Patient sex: M
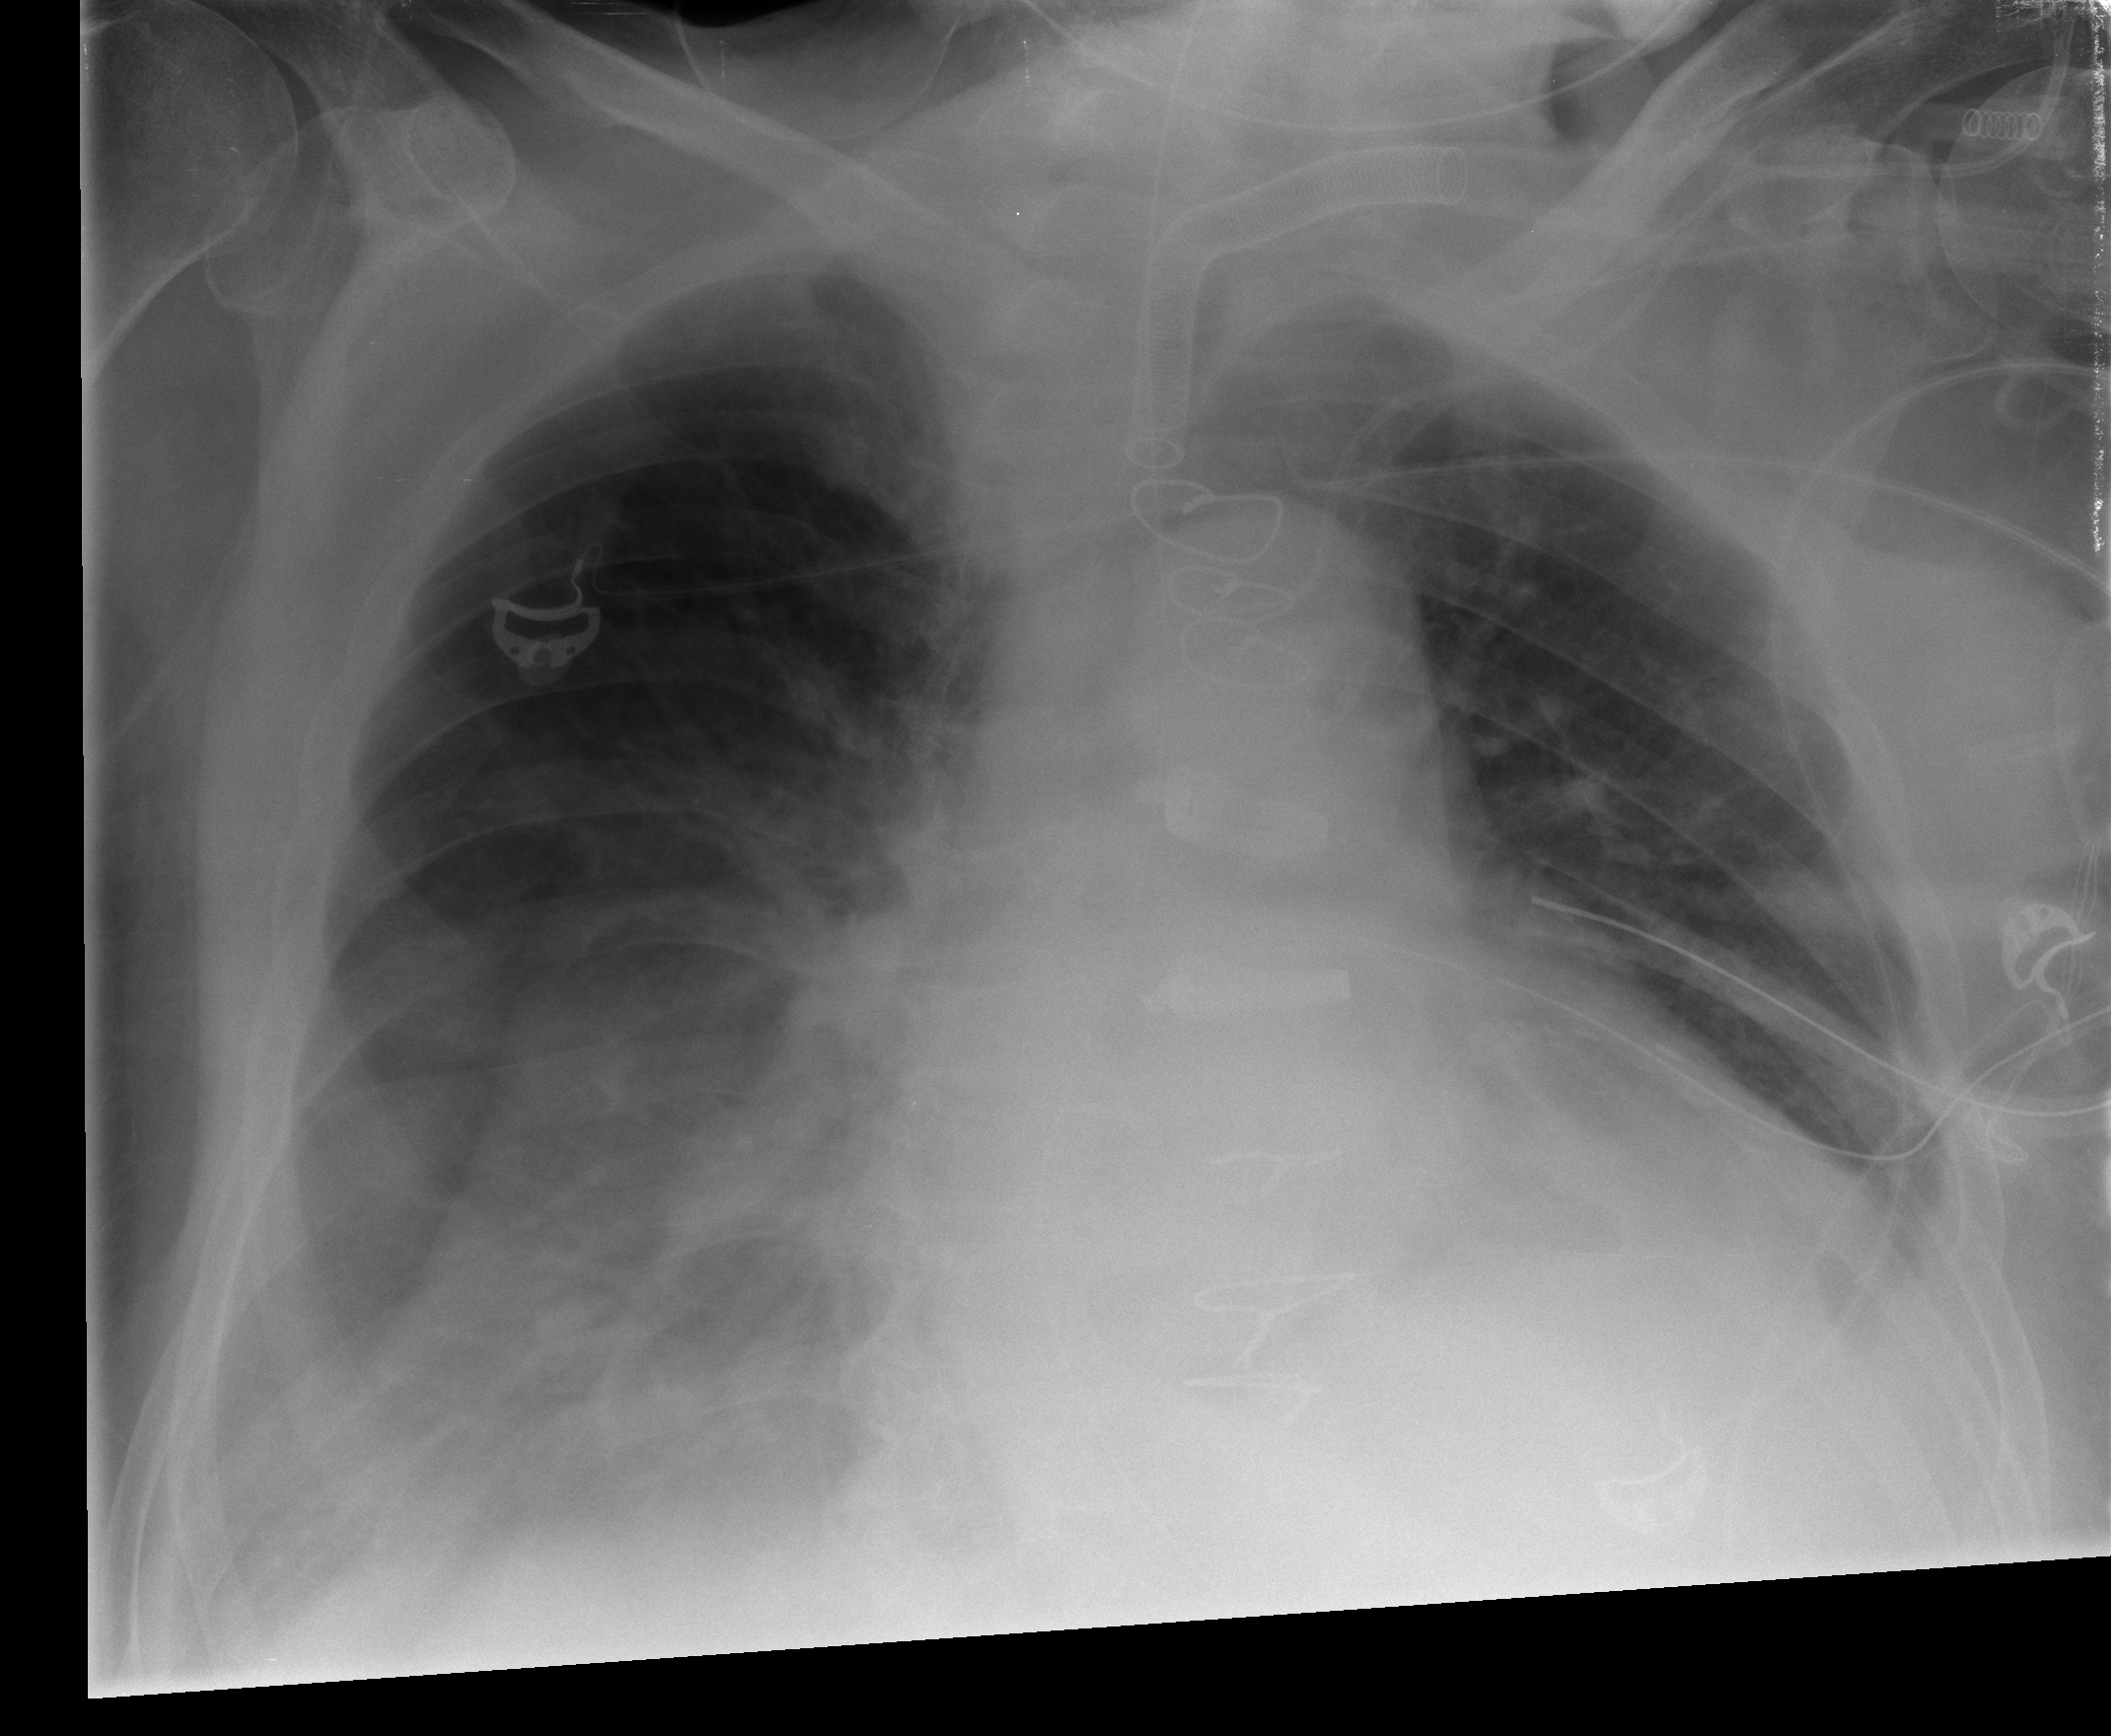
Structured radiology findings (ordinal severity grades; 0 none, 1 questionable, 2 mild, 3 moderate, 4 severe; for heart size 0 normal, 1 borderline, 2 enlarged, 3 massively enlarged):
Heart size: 2
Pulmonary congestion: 0
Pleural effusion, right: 2
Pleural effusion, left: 2
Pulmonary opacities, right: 0
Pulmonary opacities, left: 0
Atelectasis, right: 2
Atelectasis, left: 2